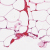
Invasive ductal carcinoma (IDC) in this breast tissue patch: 0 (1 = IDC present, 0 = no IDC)